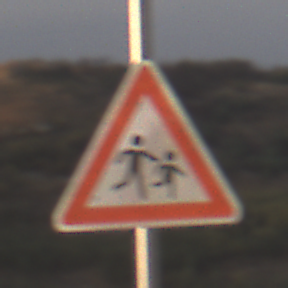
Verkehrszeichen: KinderLinks
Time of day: SunriseSunset
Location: Outdoor (Nature)
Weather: PartlyCloudy
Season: NotSpecified
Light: Natural